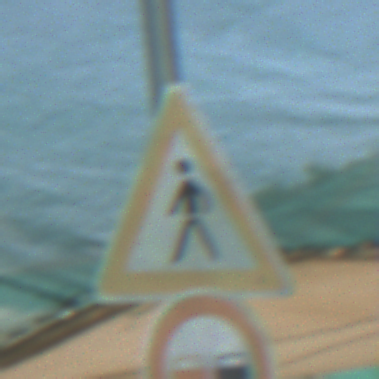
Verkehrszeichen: FussgaengerRechts
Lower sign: Ueberholverbot
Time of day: MorningAfternoon
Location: Roofed (Special)
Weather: PartlyCloudy
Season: NotSpecified
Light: Natural